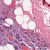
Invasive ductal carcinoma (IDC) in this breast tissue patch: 1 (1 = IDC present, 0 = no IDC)